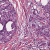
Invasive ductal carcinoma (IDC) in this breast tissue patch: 0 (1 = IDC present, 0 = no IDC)